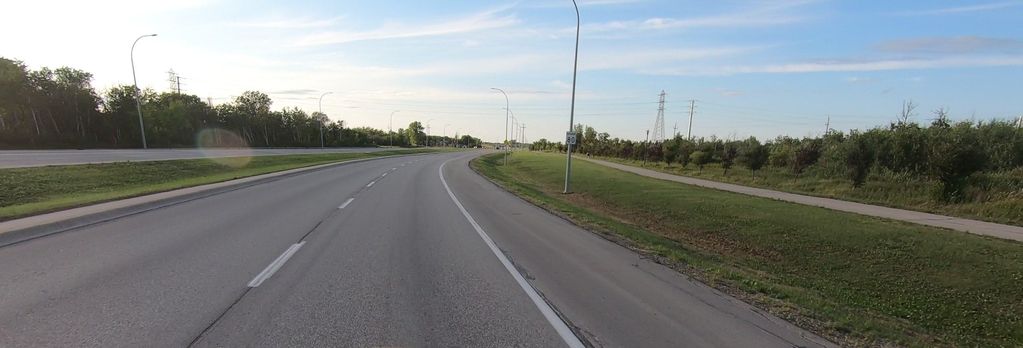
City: winnipeg